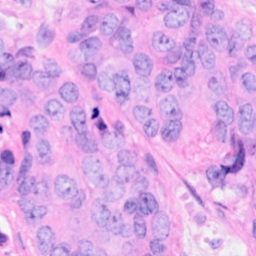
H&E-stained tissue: Breast